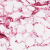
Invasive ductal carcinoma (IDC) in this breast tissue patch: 0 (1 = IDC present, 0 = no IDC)